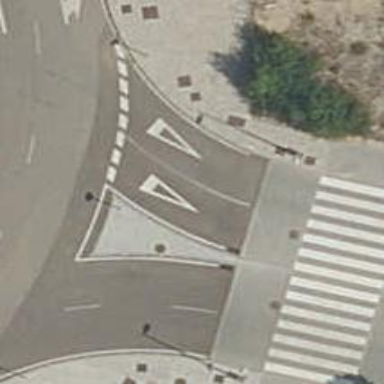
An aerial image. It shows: Road with "give way" sign.